Brain MRI, t1w sequence, axial 2D slice.
Patient: age 24, sex F, weight 95 kg, height 1.95 m
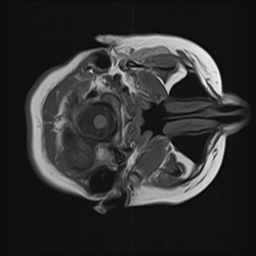